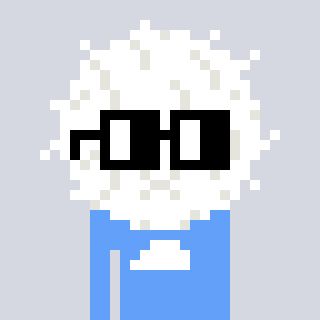
a pixel art character with square black glasses, a cottonball-shaped head and a blue-colored body on a cool background